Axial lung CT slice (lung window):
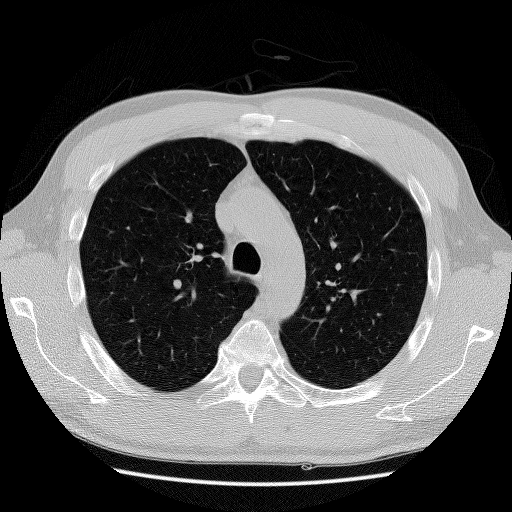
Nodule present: no